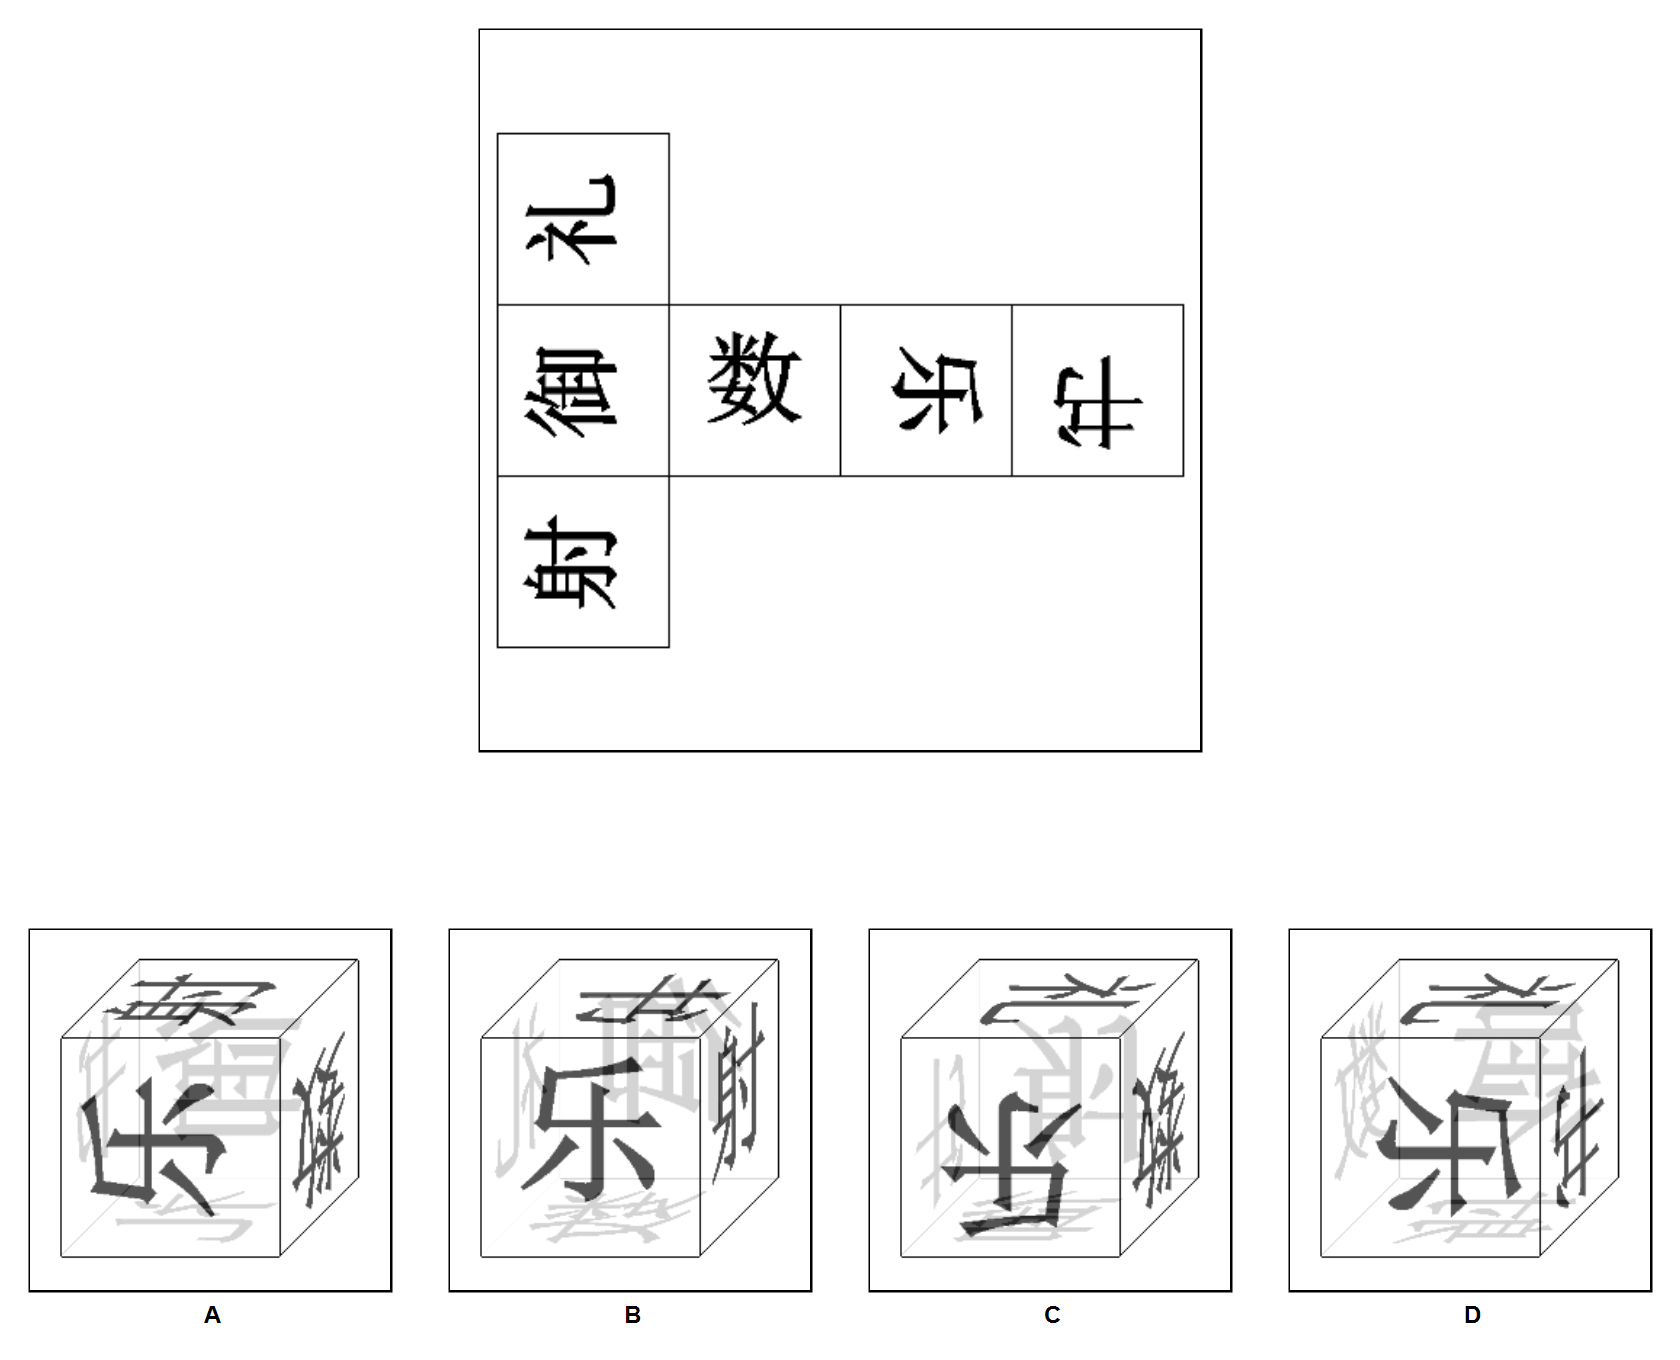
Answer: C